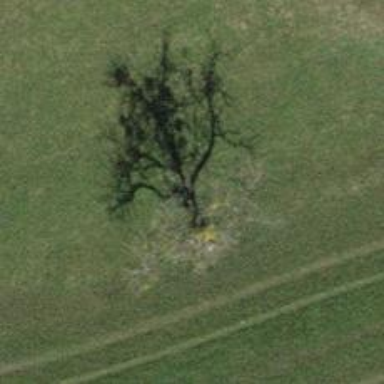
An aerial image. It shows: Single tag "natural: tree."